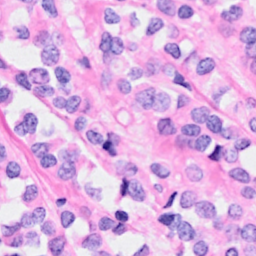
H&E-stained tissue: Breast